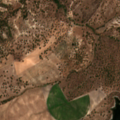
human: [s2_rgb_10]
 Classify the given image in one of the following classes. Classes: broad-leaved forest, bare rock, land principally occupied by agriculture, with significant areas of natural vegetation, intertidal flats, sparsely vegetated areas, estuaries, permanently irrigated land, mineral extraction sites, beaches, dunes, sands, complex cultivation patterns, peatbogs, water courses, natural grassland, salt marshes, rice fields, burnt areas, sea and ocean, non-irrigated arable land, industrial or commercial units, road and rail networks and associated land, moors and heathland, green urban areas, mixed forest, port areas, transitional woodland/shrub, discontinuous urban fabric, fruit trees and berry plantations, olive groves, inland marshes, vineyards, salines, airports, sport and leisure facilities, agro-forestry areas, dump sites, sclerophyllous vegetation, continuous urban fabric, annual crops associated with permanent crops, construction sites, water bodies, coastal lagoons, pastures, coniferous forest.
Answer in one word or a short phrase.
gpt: permanently irrigated land, pastures, agro-forestry areas, broad-leaved forest